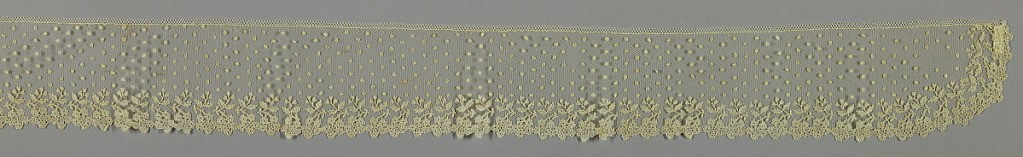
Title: Border
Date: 18th century
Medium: linen Technique: needle lace
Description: Border of Point d'Alençon edged on one side by small-scale floral sprays with dots of semé de larmes (sewn with tears).